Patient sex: M
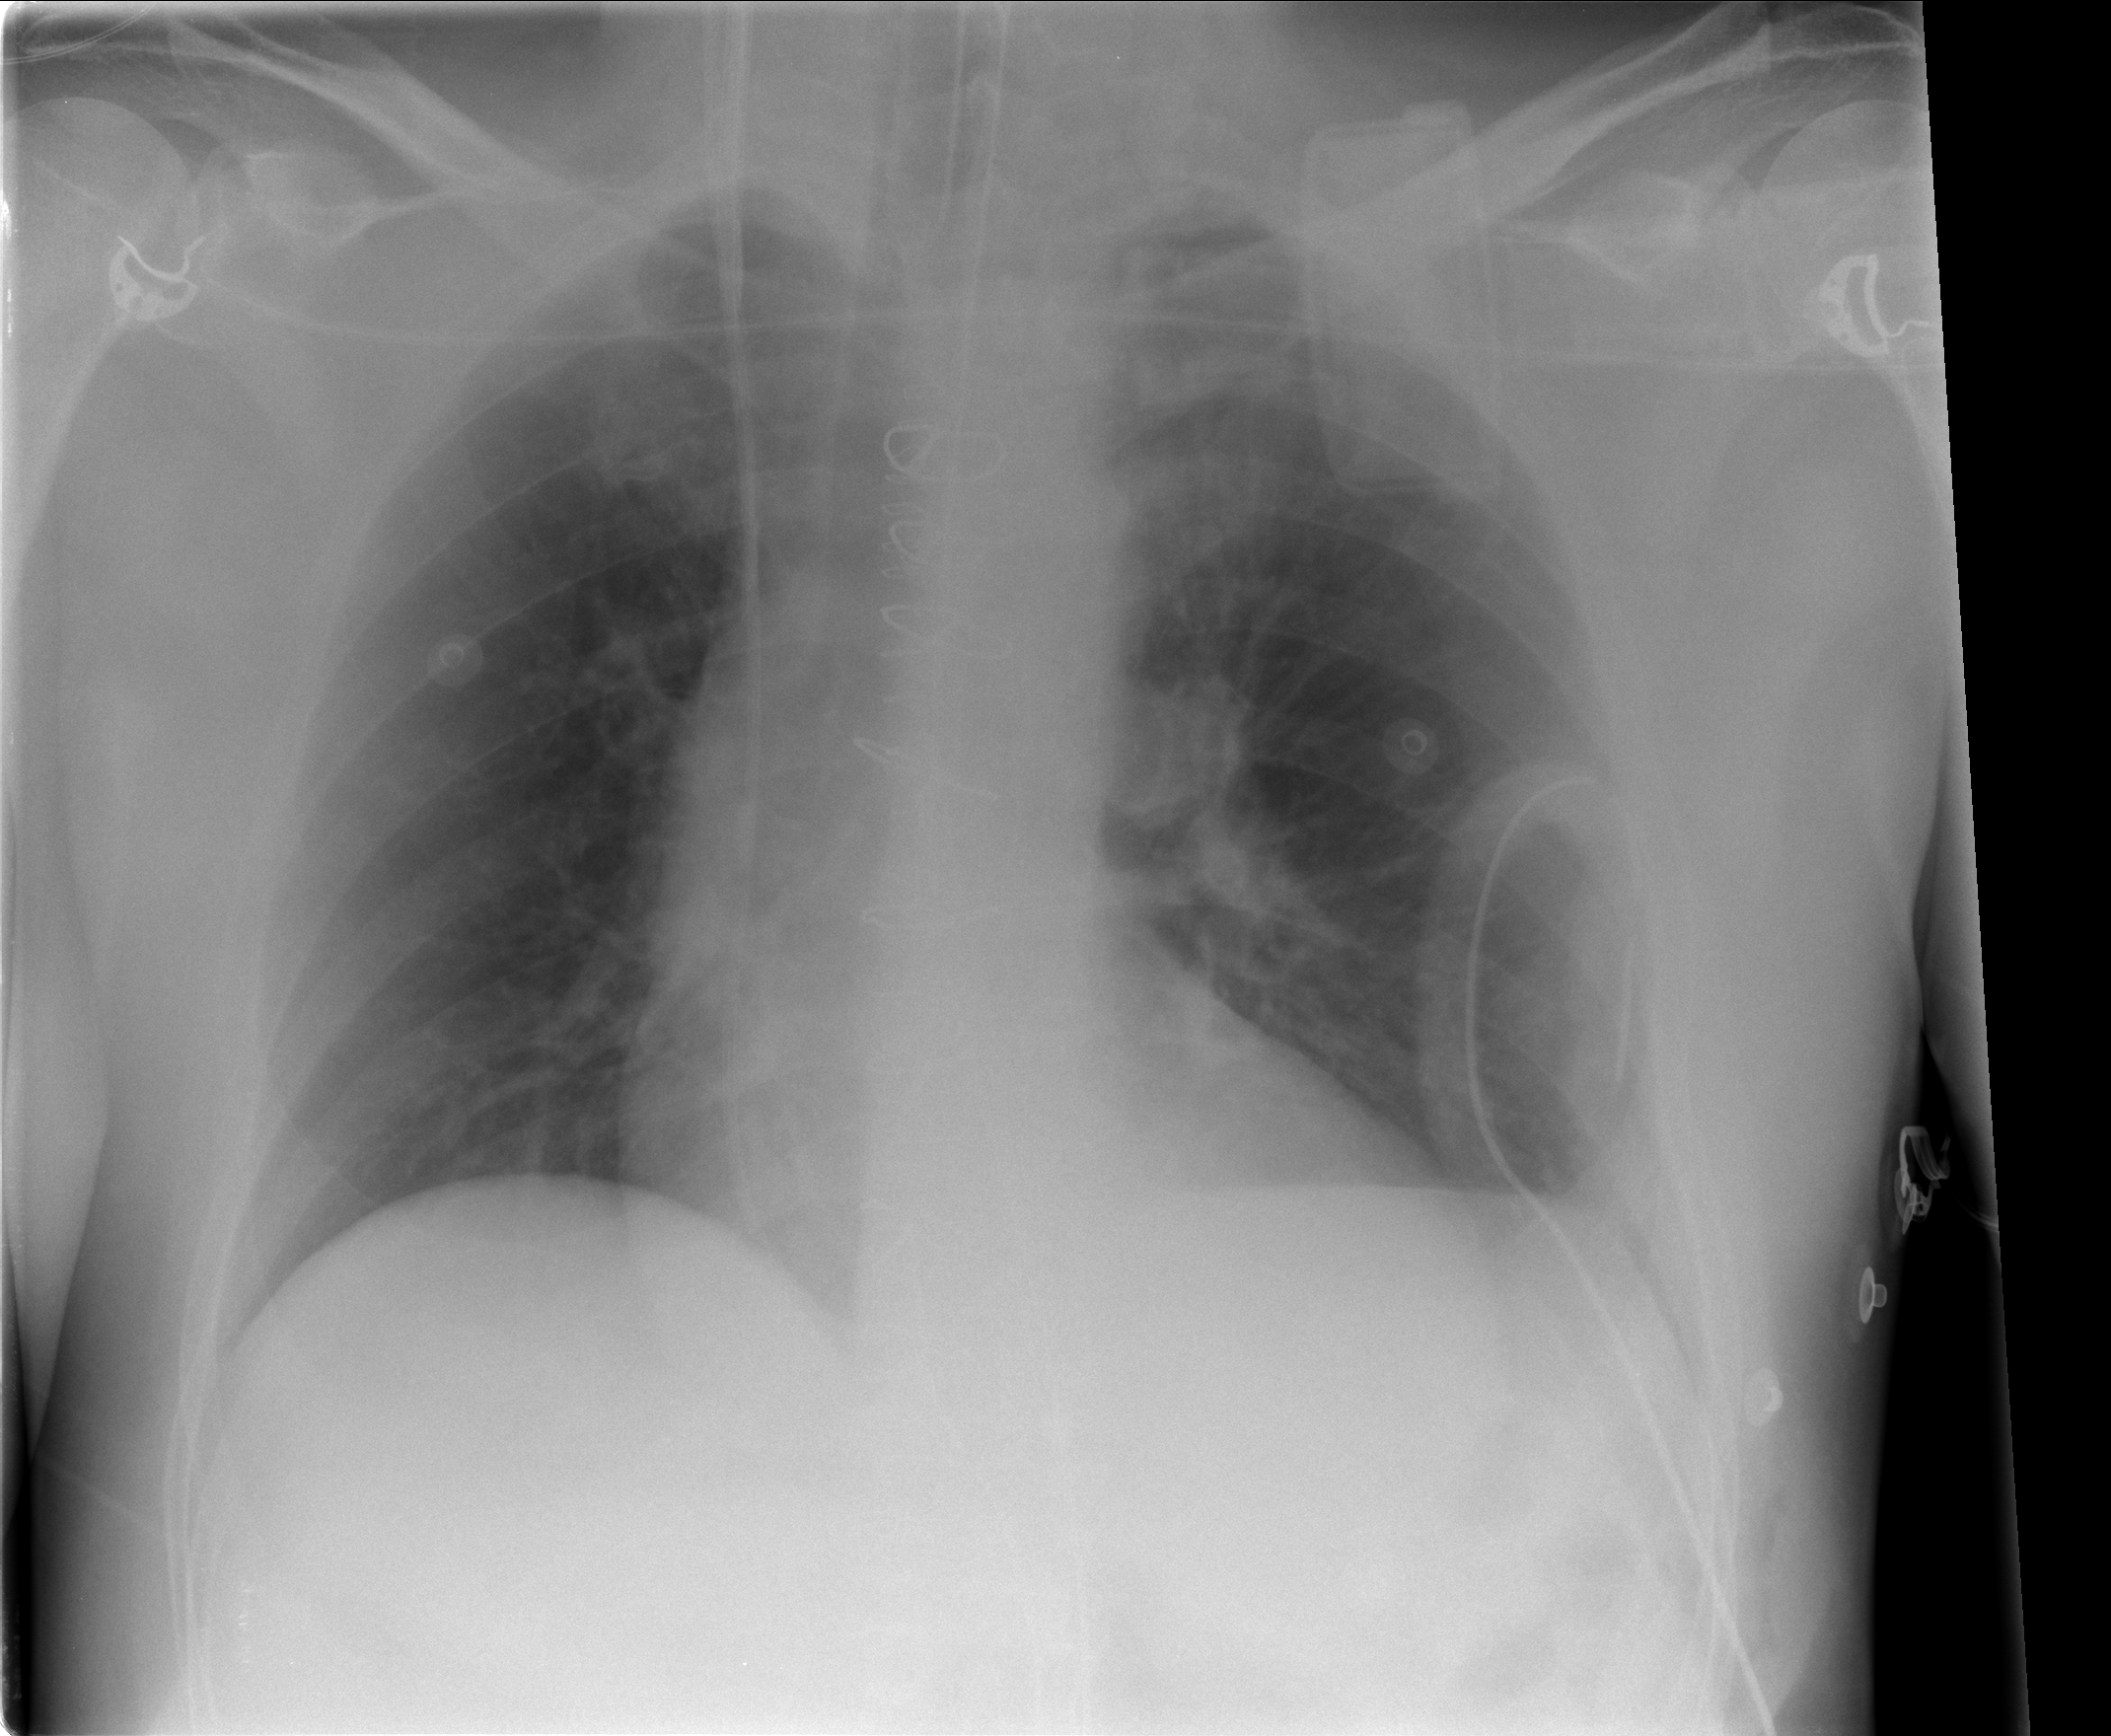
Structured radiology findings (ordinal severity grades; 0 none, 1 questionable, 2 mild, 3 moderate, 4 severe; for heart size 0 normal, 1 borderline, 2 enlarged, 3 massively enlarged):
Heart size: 0
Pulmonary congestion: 1
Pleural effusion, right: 0
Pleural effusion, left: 0
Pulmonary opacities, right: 0
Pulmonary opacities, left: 0
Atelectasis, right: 0
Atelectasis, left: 0